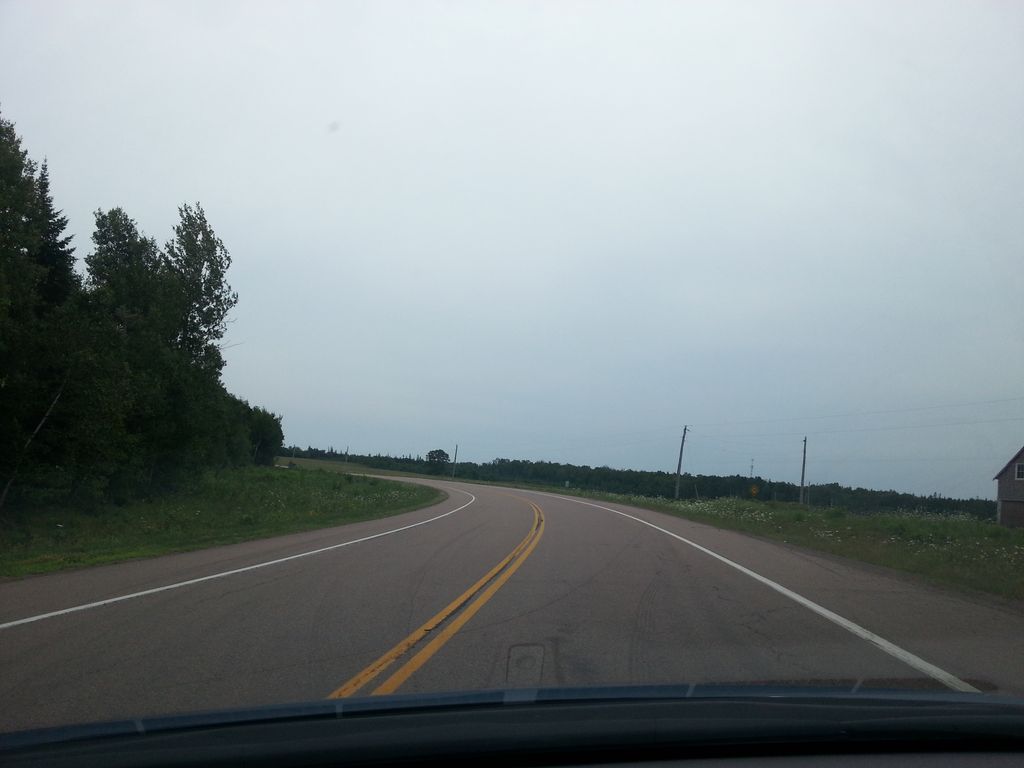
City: charlottetown